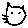
Label: cat